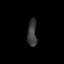
Tissue: skin
Cell type: Epithelial cells
Senescence score: 0.2802
Nuclear area (px): 241
Mean DAPI intensity: 59.676